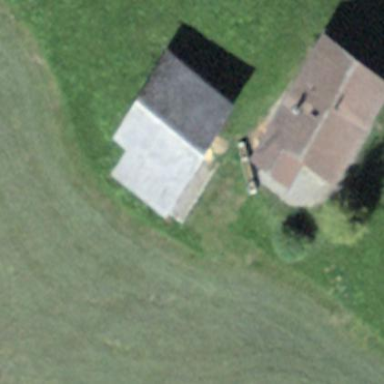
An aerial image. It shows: Barn.